Field crop: tomato
Growth stage: 1
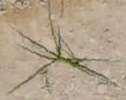
Species: cyperus